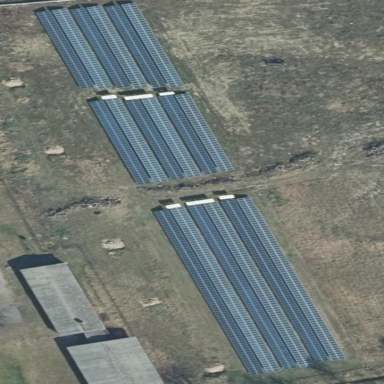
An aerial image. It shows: Solar power plant with photovoltaic technology generating electricity.